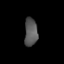
Tissue: lung
Cell type: T cells
Senescence score: 0.2056
Nuclear area (px): 363
Mean DAPI intensity: 87.077